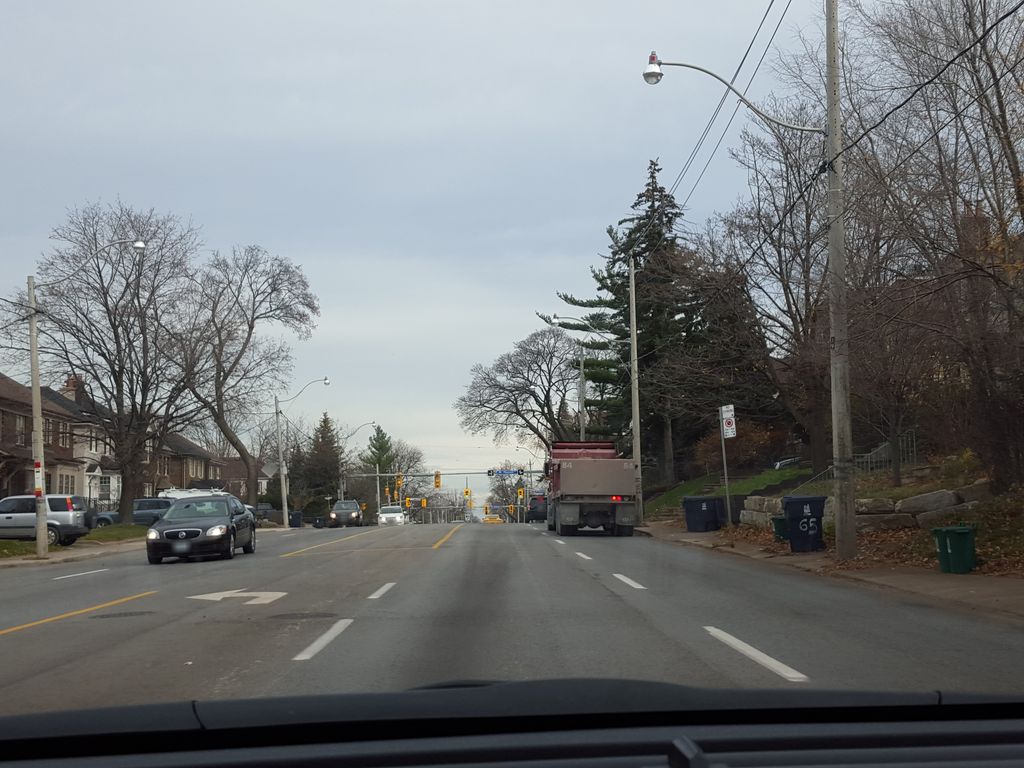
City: toronto